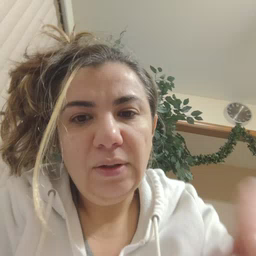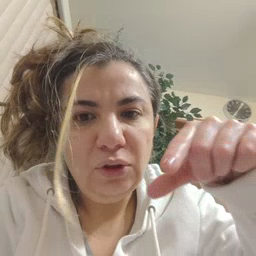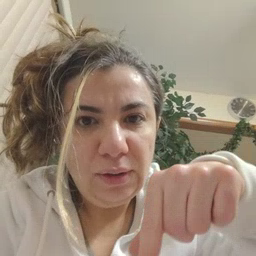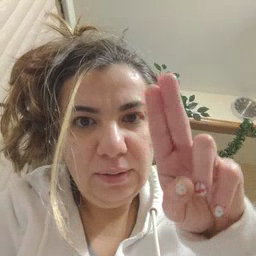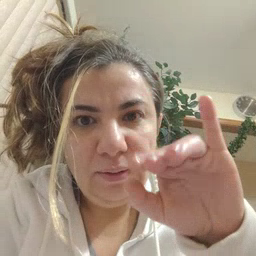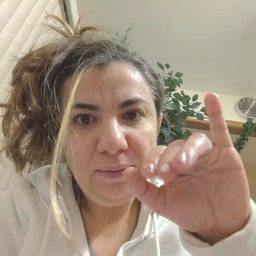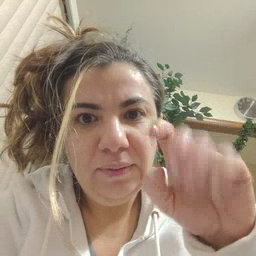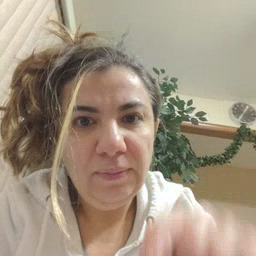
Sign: quiet